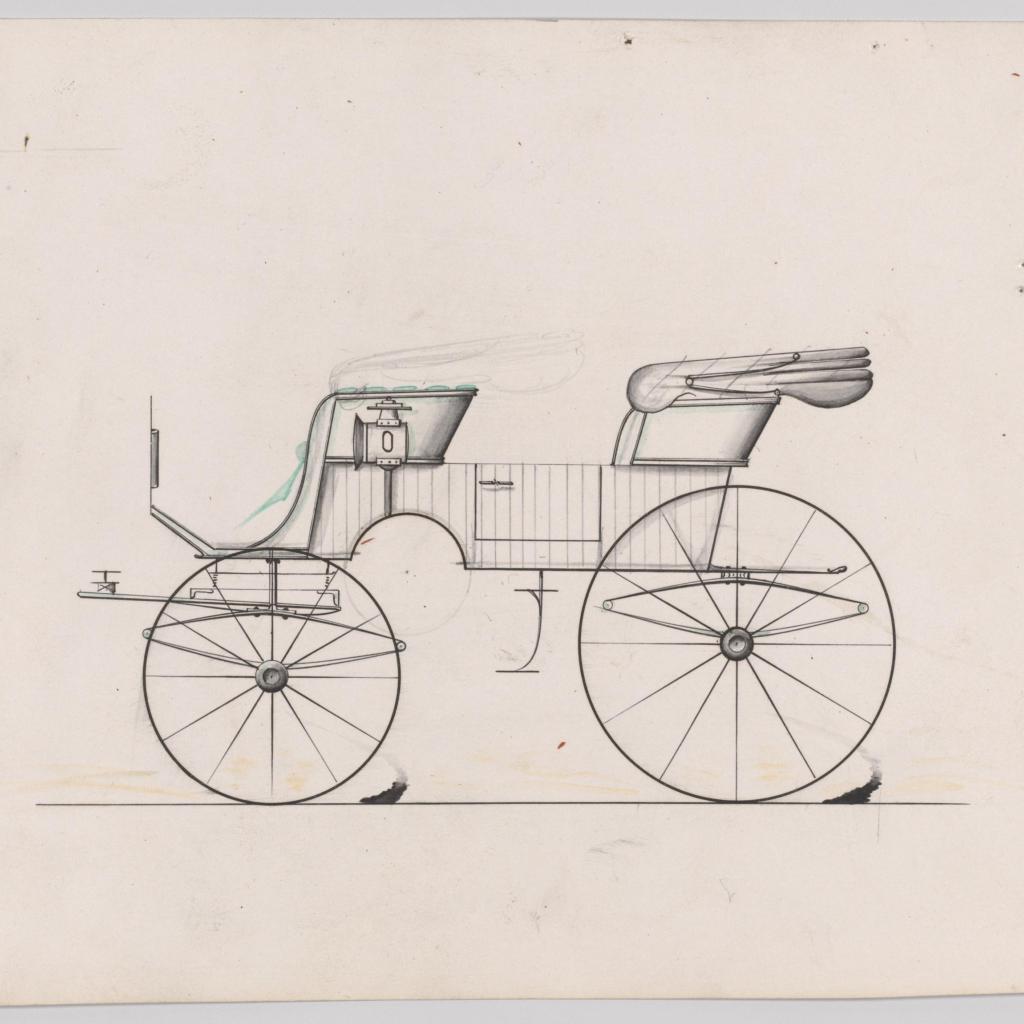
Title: Design for 2 seat Phaeton, no. 3038a
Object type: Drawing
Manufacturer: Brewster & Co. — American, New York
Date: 1874
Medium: Graphite, pen and black ink with tan colored pencil
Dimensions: sheet: 6 1/4 x 9 1/4 in. (15.9 x 23.5 cm)
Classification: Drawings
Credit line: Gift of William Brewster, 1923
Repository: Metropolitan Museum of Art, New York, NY